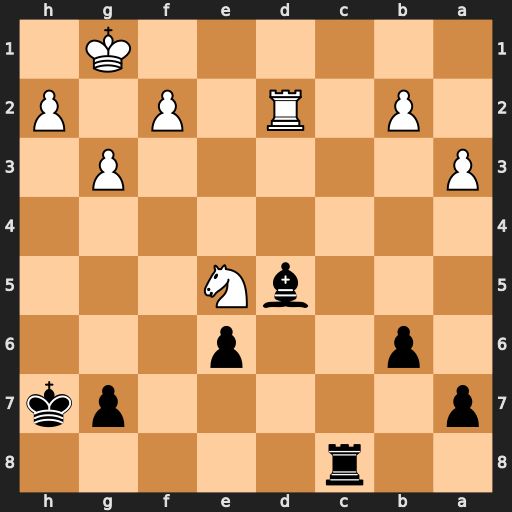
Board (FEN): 2r5/p5pk/1p2p3/3bN3/8/P5P1/1P1R1P1P/6K1
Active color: b
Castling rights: -
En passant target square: -
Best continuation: Rc1+ Rd1 Rxd1#